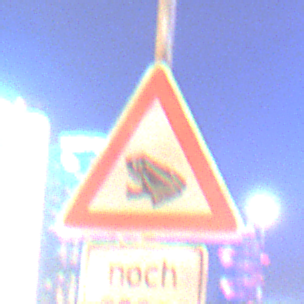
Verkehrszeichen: AmphibienwanderungRechts
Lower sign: LaengeEinerStrecke3
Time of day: Night
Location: Outdoor (Urban)
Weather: PartlyCloudy
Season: NotSpecified
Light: Natural